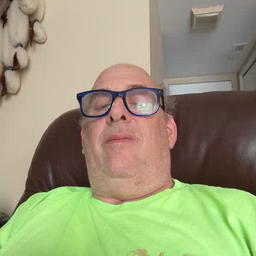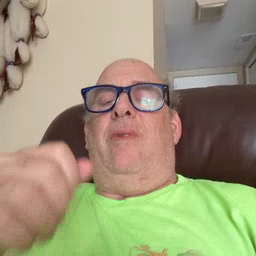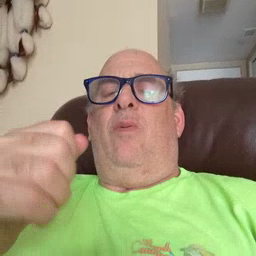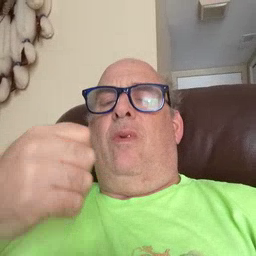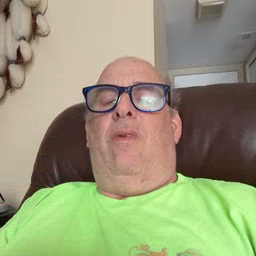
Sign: refrigerator